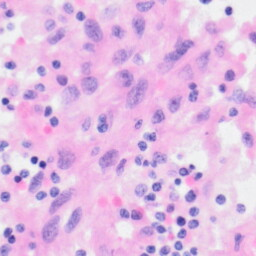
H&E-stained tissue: Kidney